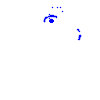
Particle: electron